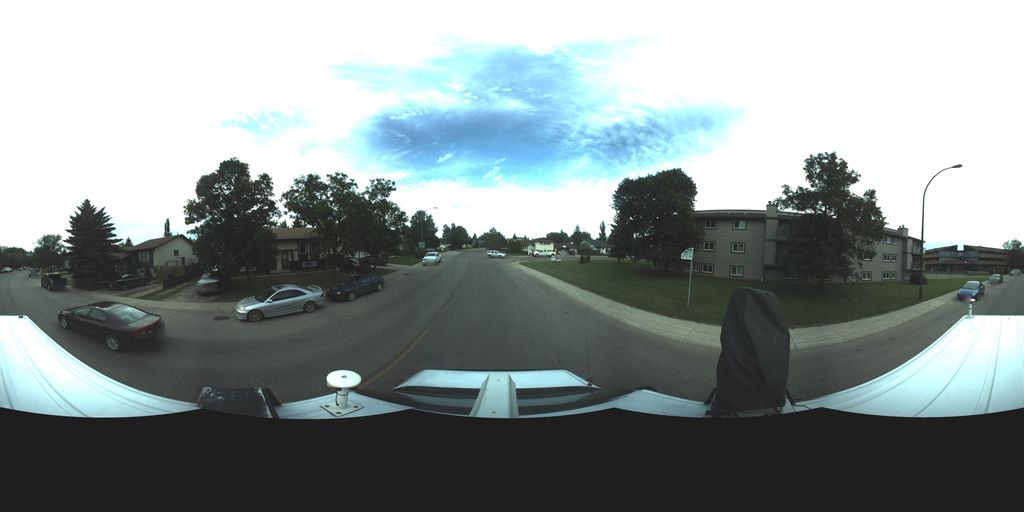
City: saskatoon